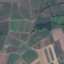
Land use / land cover class: PermanentCrop